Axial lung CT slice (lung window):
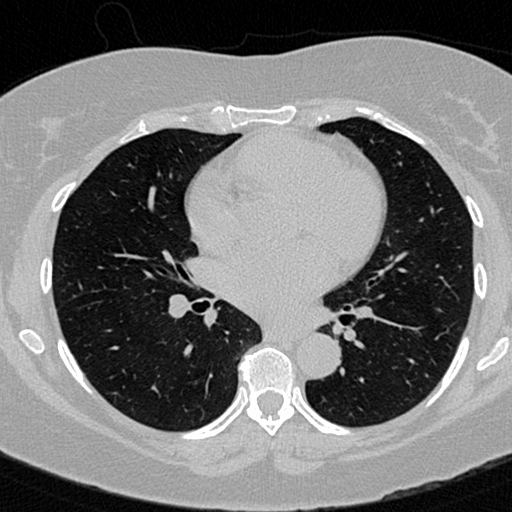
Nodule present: no